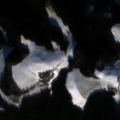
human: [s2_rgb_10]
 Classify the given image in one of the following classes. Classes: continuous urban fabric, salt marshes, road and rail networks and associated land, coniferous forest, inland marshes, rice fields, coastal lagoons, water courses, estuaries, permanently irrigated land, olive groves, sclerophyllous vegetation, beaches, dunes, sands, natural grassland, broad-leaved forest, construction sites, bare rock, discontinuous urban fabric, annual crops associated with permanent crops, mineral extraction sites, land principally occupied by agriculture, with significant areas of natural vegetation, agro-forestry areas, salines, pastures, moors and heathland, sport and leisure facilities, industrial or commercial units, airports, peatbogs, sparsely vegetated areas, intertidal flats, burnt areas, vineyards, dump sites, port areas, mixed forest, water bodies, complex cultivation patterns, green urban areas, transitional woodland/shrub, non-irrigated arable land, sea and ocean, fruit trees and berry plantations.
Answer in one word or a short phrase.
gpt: non-irrigated arable land, complex cultivation patterns, coniferous forest